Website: crate-barrel
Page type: address-validator
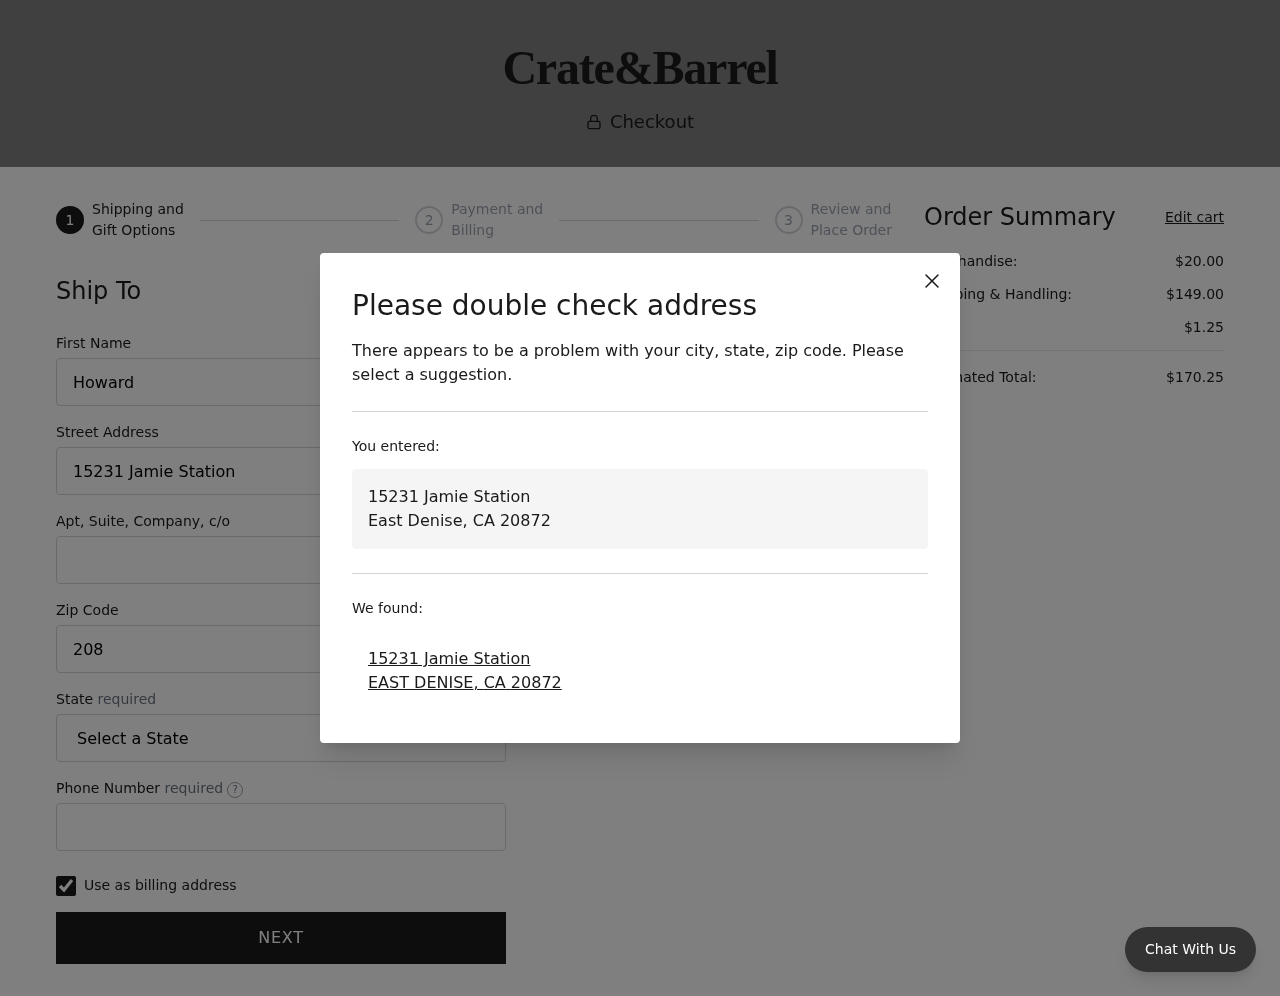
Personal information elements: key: PII_CITY
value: East Denise
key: PII_CITY
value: EAST DENISE
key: PII_FIRSTNAME
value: Howard
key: PII_PHONE
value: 8594887423
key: PII_POSTCODE
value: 20872
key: PII_STATE
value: California
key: PII_STATE_ABBR
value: CA
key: PII_STREET
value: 15231 Jamie Station
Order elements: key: ORDER_SUBTOTAL
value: $20.00
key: ORDER_SHIPPING_COST
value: $149.00
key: ORDER_TAX
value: $1.25
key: ORDER_TOTAL
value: $170.25